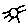
Label: sun